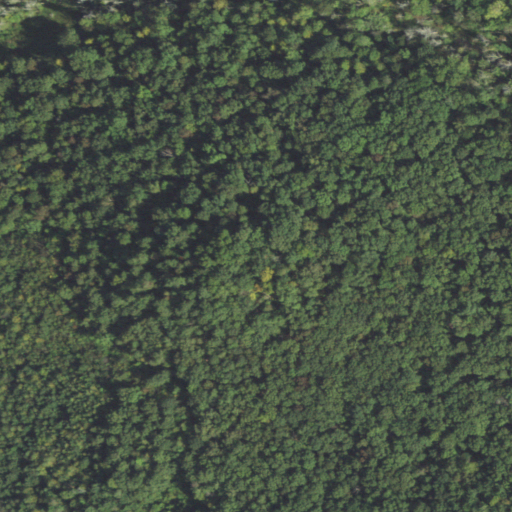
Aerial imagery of mountain in Illinois named Blue Knob containing deciduous forest and woody wetlands